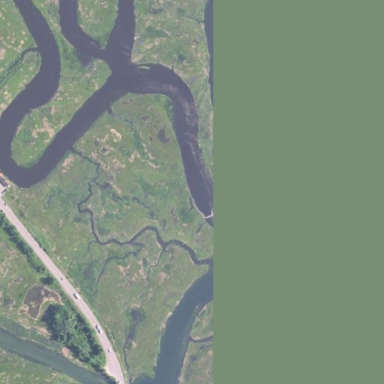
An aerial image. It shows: Saltmarsh wetland.